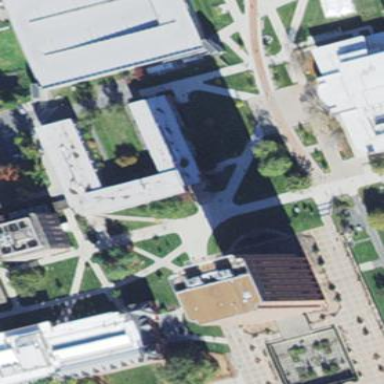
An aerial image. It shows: University building.